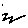
Label: zigzag